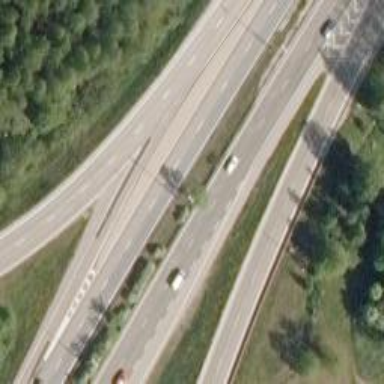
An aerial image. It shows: Asphalt motorway link.